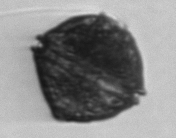
Label: Alexandrium_catenella